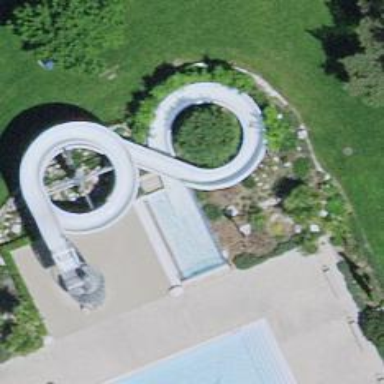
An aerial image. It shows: Water slide attraction.